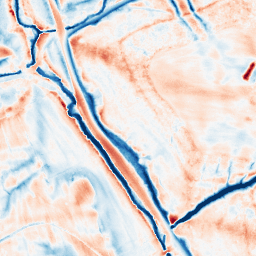
Category: edge_preserving
Decomposition family: guided
Decomposition parameters: radius: 8
eps: 0.001
Upsampling method: bicubic
Upsampling parameters: scale: 2
Upsampling scale: 2